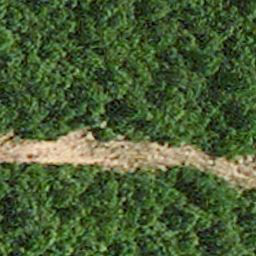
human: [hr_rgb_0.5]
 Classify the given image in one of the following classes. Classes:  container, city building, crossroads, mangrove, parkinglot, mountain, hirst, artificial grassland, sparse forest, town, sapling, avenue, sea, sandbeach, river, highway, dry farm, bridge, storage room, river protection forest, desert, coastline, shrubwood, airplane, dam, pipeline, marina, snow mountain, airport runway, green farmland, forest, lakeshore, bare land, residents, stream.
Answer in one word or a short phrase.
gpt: avenue